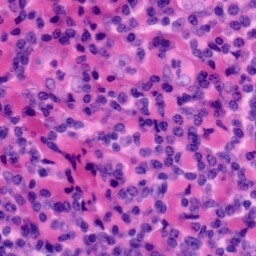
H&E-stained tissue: Tonsil